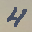
Label: 4